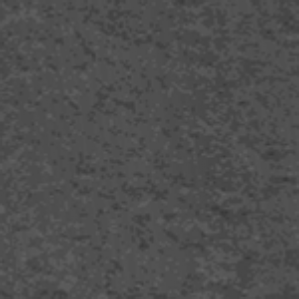
Label: frost